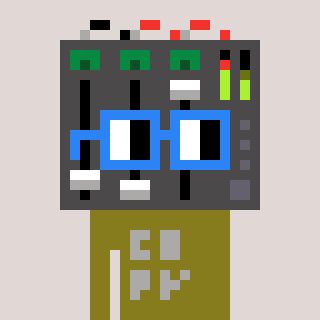
a pixel art character with square blue glasses, a mixer-shaped head and a gunk-colored body on a warm background